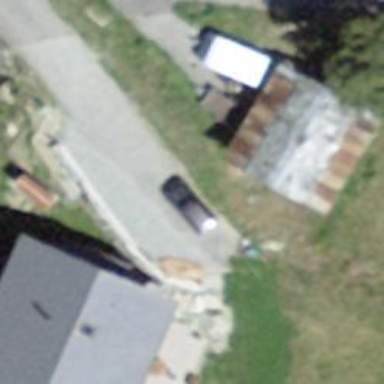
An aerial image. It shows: Gabled barn with sloped roof.